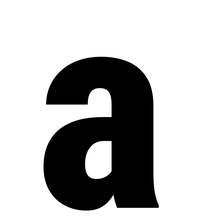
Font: Roboto_Condensed_ExtraBold